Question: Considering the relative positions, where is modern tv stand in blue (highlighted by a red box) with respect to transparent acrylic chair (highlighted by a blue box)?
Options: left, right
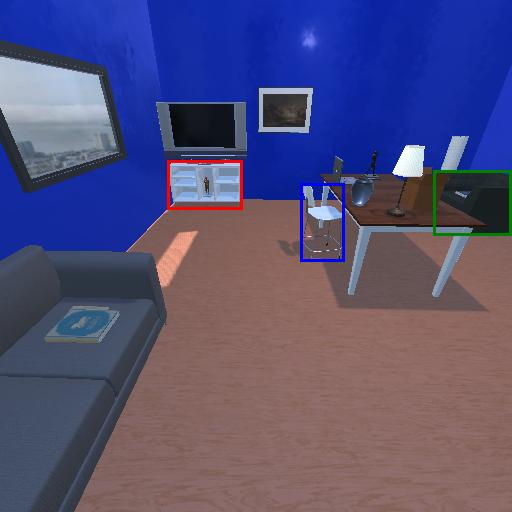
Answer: left